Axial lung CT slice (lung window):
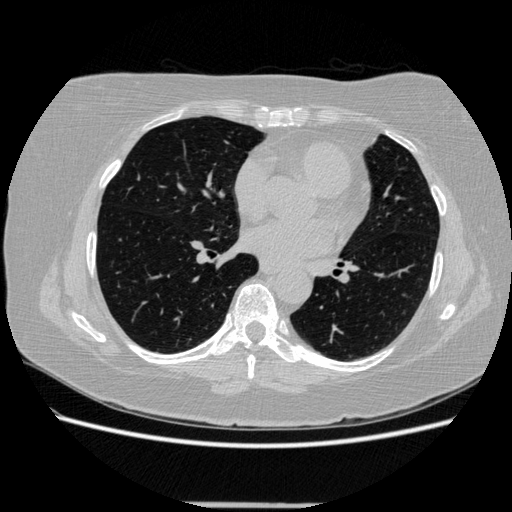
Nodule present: no